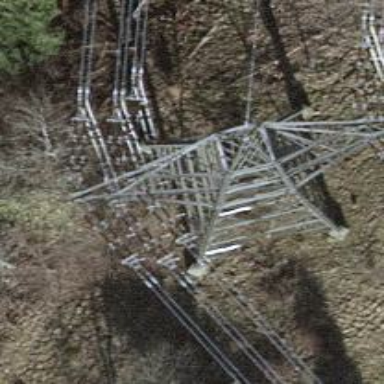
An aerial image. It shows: Power tower.